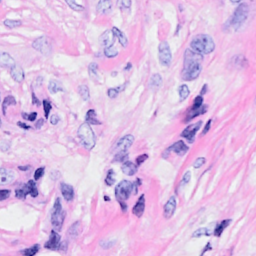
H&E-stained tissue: Breast